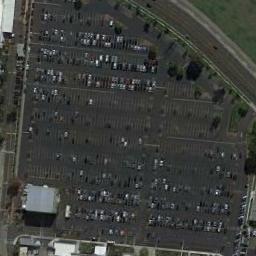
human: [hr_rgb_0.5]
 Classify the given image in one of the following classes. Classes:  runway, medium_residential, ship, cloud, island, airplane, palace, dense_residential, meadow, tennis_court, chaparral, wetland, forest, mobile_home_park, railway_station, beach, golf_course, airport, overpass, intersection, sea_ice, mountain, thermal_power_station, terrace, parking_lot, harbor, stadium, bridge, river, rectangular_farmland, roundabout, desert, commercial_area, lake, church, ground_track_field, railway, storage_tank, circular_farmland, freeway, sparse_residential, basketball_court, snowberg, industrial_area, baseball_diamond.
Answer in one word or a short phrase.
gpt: parking_lot